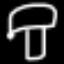
Label: mushroom